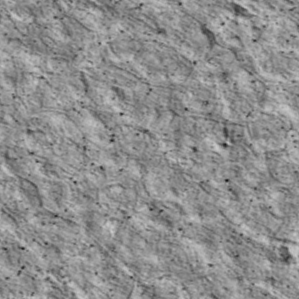
Label: non_frost